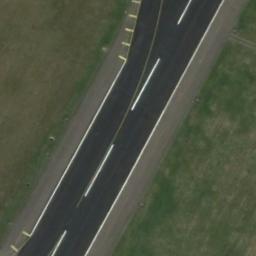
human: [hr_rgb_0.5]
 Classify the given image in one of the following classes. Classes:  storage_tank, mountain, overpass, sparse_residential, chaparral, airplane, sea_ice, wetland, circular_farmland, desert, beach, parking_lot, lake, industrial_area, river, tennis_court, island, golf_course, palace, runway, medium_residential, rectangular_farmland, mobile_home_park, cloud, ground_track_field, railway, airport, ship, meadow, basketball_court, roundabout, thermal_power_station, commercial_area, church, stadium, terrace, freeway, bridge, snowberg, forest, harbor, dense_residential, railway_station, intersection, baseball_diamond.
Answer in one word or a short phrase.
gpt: runway